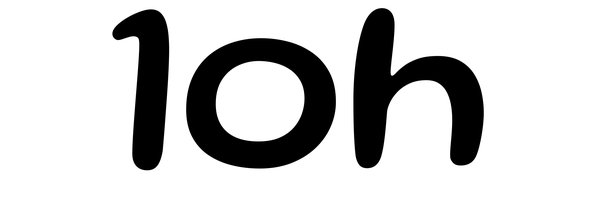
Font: Gluten_Regular